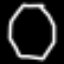
Label: octagon